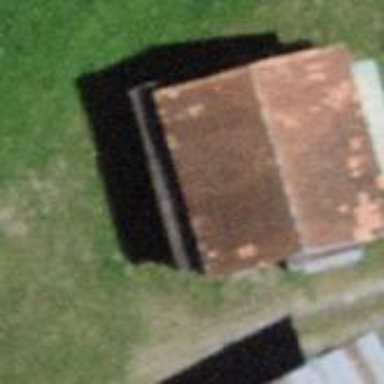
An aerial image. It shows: Rural barn.